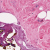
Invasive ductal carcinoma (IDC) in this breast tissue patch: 0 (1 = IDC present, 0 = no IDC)